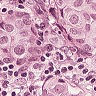
Metastatic tissue present: yes